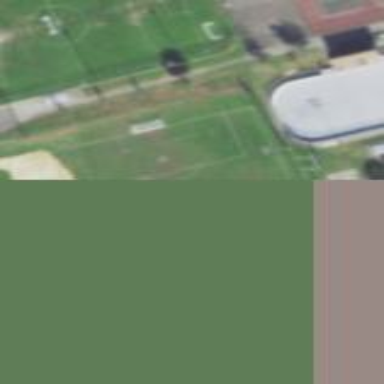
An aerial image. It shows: Soccer pitch for outdoor sports and leisure activities.